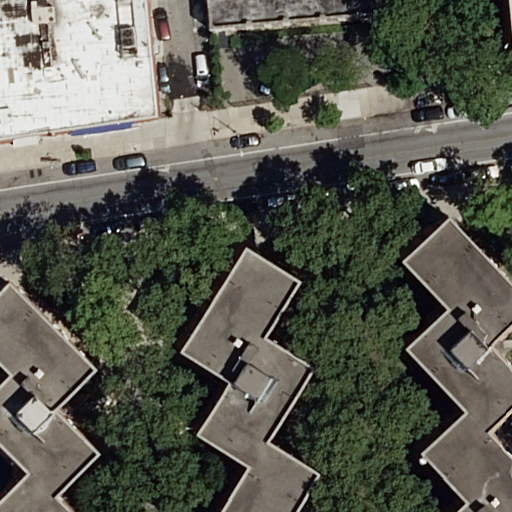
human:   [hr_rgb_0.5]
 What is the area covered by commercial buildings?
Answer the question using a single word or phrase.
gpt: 0m2

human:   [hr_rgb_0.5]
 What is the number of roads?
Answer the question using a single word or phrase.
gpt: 2

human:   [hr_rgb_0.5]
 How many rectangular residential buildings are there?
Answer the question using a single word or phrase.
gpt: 2

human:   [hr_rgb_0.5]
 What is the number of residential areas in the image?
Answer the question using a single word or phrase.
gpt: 1

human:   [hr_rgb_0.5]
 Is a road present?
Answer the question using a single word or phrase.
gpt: yes

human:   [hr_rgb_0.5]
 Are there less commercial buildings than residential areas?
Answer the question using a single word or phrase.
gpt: yes

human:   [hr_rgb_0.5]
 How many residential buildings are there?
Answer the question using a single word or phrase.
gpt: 6

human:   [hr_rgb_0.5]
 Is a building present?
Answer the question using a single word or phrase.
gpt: yes

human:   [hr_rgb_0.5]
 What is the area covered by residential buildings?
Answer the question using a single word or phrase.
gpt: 4574m2

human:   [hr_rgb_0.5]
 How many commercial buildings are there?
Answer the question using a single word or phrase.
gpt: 0

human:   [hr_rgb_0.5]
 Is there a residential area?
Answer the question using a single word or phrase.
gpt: yes

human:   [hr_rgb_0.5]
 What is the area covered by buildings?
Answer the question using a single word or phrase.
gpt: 4574m2

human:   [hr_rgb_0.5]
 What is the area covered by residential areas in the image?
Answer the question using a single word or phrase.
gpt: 10607m2

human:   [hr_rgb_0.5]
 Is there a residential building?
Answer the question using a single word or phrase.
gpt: yes

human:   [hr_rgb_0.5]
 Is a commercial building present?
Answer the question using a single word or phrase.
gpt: no

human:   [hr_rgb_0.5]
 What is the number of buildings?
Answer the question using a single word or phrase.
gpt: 6

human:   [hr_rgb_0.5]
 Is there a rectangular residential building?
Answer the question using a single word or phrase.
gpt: yes

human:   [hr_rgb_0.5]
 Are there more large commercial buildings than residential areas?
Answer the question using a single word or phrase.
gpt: no

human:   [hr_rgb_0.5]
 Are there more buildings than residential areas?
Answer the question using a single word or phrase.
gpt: yes

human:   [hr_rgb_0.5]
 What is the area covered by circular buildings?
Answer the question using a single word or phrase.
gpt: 0m2

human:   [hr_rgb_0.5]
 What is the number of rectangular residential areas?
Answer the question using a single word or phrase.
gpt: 1

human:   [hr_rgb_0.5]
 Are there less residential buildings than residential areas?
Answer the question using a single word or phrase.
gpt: no

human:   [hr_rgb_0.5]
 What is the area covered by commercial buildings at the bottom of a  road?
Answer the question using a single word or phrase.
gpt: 0m2

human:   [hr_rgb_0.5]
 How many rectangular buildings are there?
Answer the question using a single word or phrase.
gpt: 2

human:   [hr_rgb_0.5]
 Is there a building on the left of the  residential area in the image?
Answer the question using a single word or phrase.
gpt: yes

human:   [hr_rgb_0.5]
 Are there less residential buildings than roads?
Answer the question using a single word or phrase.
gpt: no

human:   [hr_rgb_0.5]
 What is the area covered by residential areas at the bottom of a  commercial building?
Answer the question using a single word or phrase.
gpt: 0m2

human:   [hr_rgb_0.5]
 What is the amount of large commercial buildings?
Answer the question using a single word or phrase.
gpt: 0

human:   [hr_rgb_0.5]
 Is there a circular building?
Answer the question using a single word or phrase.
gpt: no

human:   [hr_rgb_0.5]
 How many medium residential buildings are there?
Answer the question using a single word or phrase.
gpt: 1

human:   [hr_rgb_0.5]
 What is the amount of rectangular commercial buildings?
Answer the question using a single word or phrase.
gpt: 0

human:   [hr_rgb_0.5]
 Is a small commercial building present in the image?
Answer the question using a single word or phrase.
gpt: no

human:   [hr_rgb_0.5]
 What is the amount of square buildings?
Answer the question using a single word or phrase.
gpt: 0

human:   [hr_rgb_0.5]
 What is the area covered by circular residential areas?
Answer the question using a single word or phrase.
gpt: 0m2

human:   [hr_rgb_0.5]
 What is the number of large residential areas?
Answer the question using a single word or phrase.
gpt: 1

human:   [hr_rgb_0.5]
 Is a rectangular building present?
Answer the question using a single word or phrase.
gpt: yes

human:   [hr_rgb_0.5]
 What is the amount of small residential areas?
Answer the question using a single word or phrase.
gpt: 0

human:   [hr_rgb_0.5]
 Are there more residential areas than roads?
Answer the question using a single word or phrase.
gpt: no

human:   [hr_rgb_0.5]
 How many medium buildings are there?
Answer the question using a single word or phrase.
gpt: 1

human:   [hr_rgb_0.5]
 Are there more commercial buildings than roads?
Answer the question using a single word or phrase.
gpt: no

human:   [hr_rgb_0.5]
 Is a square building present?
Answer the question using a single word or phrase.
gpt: no

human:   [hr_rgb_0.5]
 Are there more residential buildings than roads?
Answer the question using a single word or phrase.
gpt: yes

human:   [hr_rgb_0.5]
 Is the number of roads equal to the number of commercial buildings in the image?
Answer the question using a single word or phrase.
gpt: no

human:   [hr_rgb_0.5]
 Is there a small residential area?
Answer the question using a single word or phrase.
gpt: no

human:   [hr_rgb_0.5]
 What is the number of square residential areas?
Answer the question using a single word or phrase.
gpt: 0

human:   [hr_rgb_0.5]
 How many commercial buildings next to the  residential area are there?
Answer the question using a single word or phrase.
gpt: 0

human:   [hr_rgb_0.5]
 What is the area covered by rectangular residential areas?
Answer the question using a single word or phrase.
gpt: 10607m2

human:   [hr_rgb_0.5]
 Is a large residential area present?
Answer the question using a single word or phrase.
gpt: yes

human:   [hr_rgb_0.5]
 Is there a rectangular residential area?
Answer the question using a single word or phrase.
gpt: yes

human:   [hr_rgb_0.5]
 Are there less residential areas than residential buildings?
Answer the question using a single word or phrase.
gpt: yes

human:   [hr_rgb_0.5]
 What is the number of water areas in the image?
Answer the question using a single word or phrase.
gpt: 0

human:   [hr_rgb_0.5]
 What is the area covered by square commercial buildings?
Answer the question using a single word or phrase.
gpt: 0m2

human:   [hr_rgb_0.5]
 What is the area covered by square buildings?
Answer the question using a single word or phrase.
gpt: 0m2

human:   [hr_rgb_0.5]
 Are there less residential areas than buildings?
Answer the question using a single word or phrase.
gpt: yes

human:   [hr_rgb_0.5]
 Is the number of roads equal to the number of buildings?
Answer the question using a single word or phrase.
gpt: no

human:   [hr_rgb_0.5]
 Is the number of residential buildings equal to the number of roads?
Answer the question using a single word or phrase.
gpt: no

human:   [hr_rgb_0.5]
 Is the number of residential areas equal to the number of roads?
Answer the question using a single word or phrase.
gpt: no

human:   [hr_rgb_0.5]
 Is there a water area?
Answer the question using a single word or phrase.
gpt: no

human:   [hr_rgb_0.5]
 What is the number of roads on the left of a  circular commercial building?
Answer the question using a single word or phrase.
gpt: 0

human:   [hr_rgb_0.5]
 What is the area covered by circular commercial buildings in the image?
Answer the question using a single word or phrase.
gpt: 0m2

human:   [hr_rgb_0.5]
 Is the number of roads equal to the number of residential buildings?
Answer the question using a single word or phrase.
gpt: no

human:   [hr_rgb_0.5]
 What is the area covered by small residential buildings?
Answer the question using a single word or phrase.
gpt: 0m2

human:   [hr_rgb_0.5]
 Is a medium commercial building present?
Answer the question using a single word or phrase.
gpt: no

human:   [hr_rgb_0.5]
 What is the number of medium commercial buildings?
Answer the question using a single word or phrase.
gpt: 0